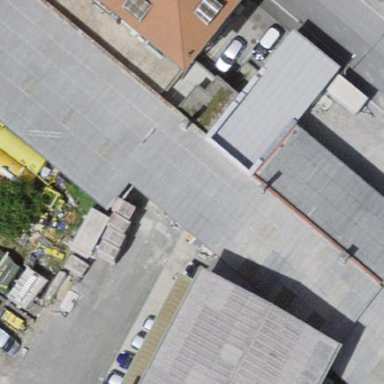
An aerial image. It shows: Commercial building.